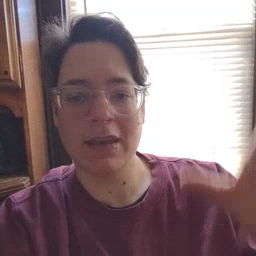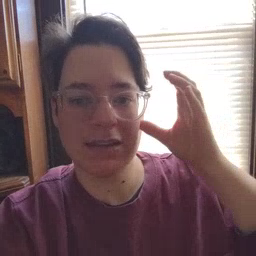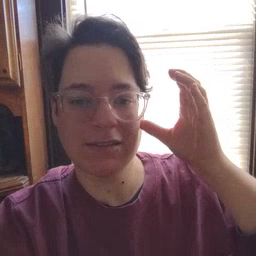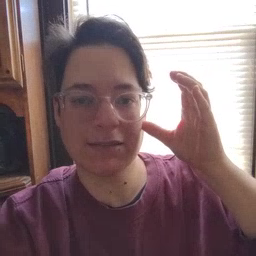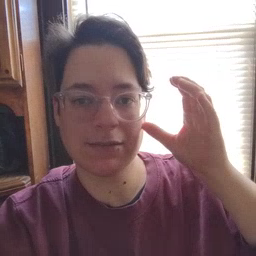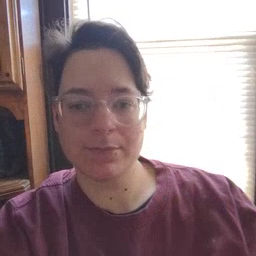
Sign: listen